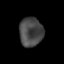
Tissue: lung
Cell type: T cells
Senescence score: 0.242
Nuclear area (px): 673
Mean DAPI intensity: 71.926